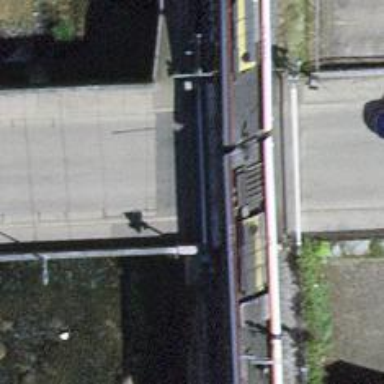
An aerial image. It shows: Level crossing along the railway.